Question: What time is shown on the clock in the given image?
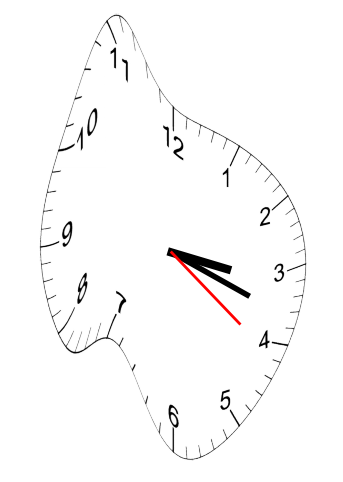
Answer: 03:18:21